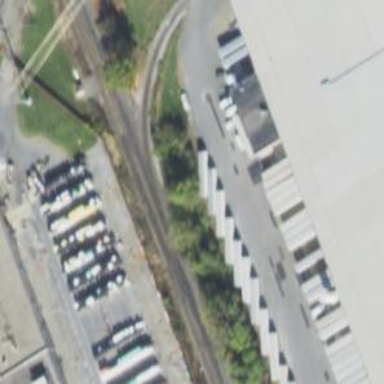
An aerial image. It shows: Railway siding with rails.